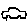
Label: car